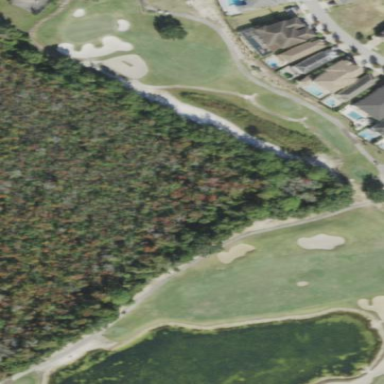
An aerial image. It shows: Sand bunker on golf course.